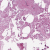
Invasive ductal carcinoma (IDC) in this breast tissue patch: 0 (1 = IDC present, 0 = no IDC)